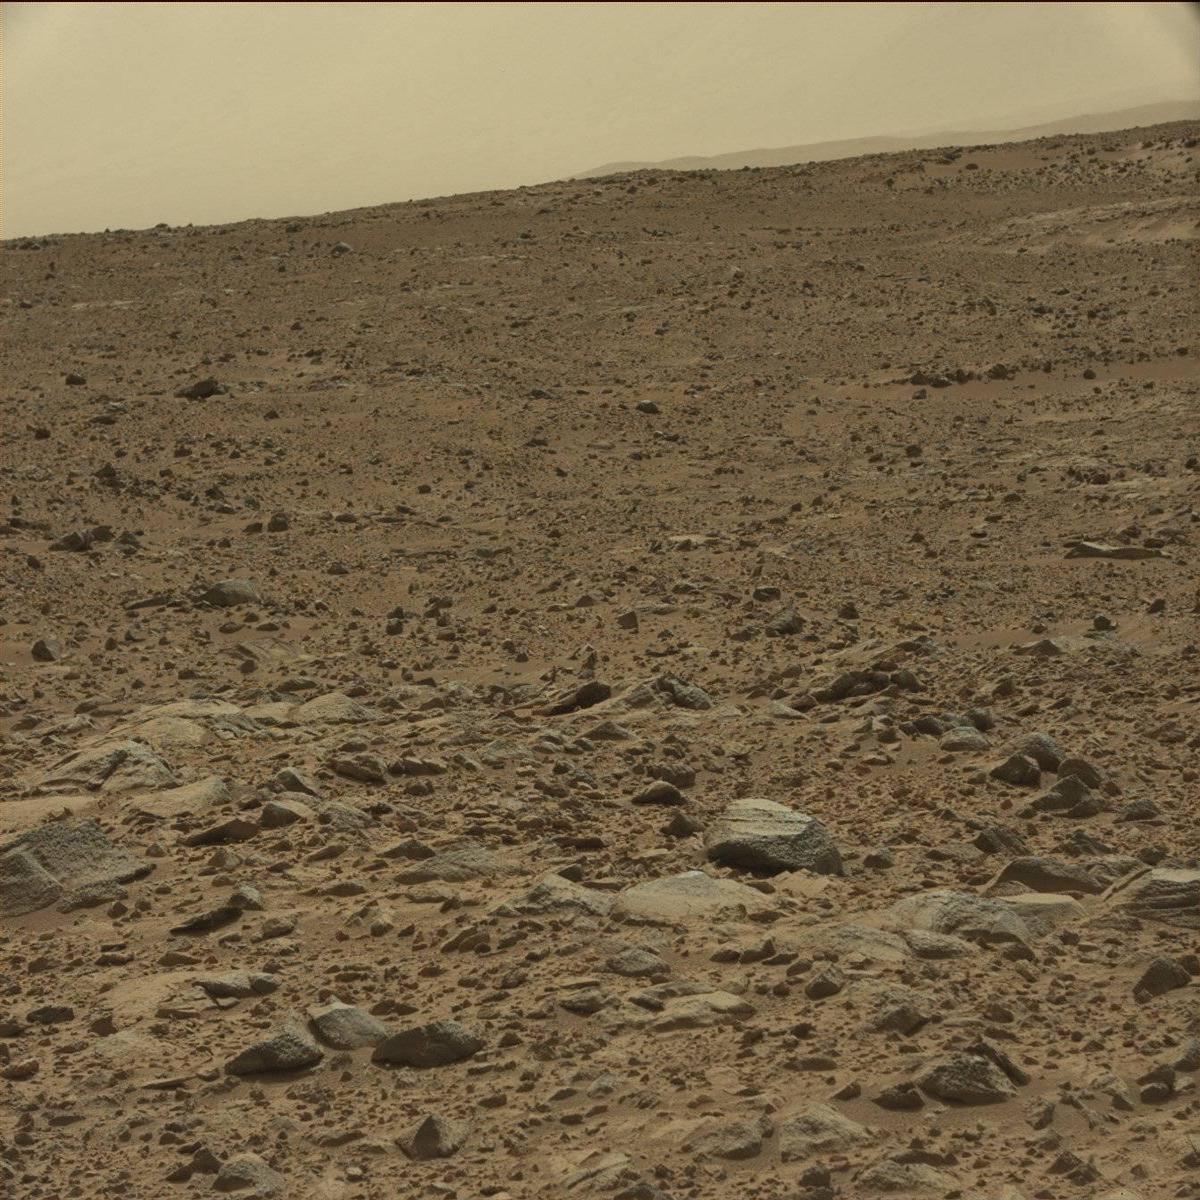
Terrain classes present: Bedrock, Ridge, Sand / Soil